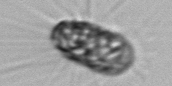
Label: Corethron_hystrix